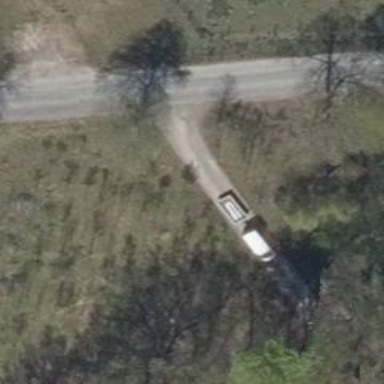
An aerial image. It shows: Driveway leading to service road.